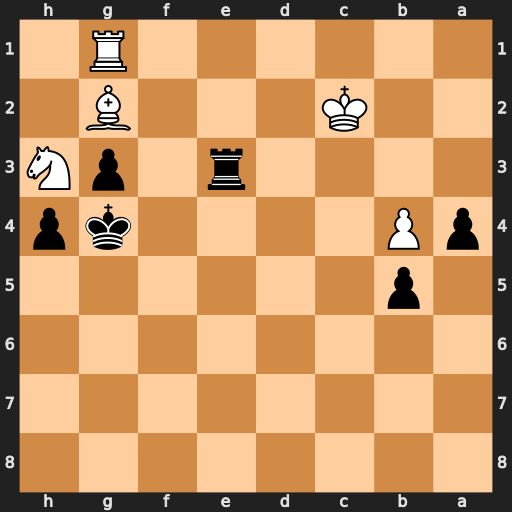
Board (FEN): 8/8/8/1p6/pP4kp/4r1pN/2K3B1/6R1
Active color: b
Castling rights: -
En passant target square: -
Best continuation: Re2+ Kd3 Rxg2 Rxg2 Kxh3